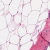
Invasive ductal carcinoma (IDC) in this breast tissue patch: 0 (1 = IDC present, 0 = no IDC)